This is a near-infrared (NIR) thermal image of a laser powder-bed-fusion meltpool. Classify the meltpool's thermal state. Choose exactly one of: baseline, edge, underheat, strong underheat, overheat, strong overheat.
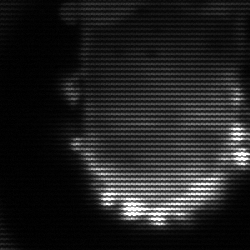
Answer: baseline